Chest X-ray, AP view. Patient: 61 years old, sex M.
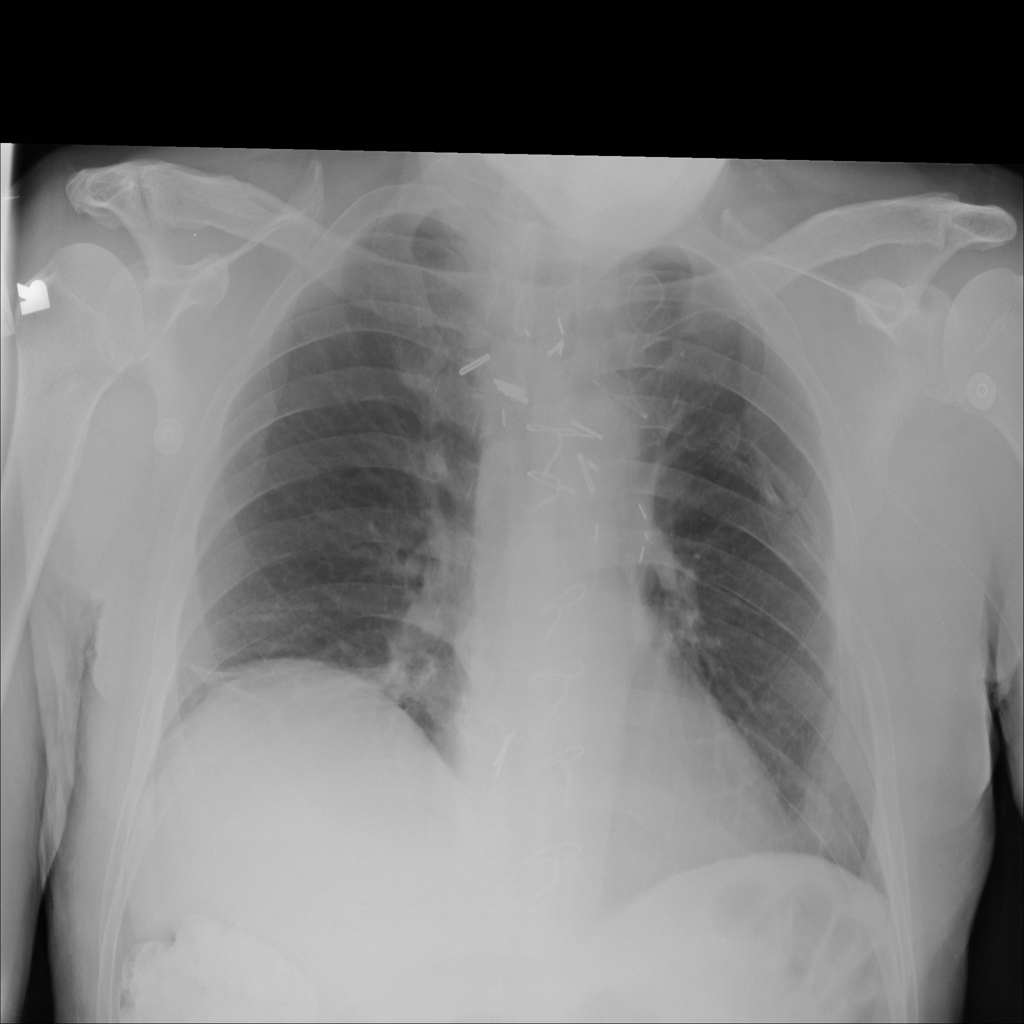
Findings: No Finding